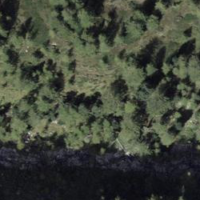
EUNIS habitat code: 43
Species observed at this site:
Erebia ligea
Erebia euryale